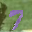
Label: 7